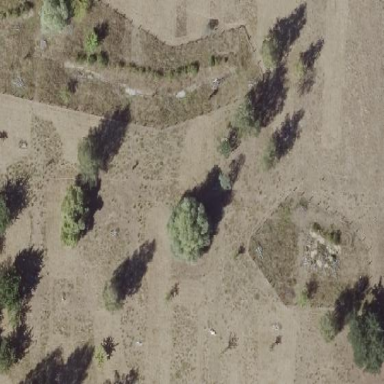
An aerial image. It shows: Fence enclosing pasture meadow.